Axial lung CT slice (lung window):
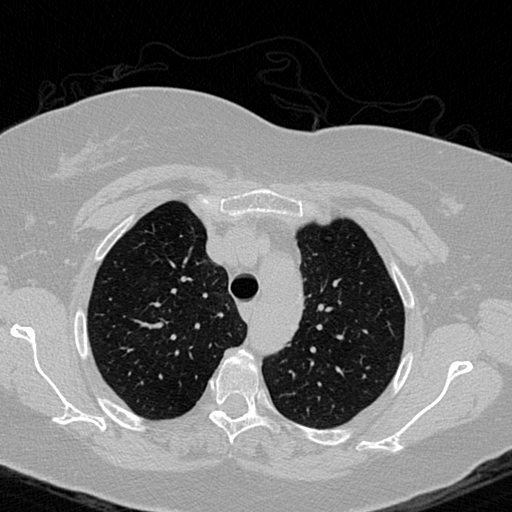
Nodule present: no